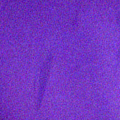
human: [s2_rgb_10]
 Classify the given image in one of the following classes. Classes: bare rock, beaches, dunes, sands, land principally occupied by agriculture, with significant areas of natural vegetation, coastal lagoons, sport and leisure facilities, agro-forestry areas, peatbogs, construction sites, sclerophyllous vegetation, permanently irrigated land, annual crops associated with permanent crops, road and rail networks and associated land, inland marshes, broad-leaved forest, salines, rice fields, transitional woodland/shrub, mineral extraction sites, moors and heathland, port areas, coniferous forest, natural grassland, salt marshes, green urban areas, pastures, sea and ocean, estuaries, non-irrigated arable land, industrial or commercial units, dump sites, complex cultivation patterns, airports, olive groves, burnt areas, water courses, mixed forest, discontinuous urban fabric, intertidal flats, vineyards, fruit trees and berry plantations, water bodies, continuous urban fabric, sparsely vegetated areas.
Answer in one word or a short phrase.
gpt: water bodies